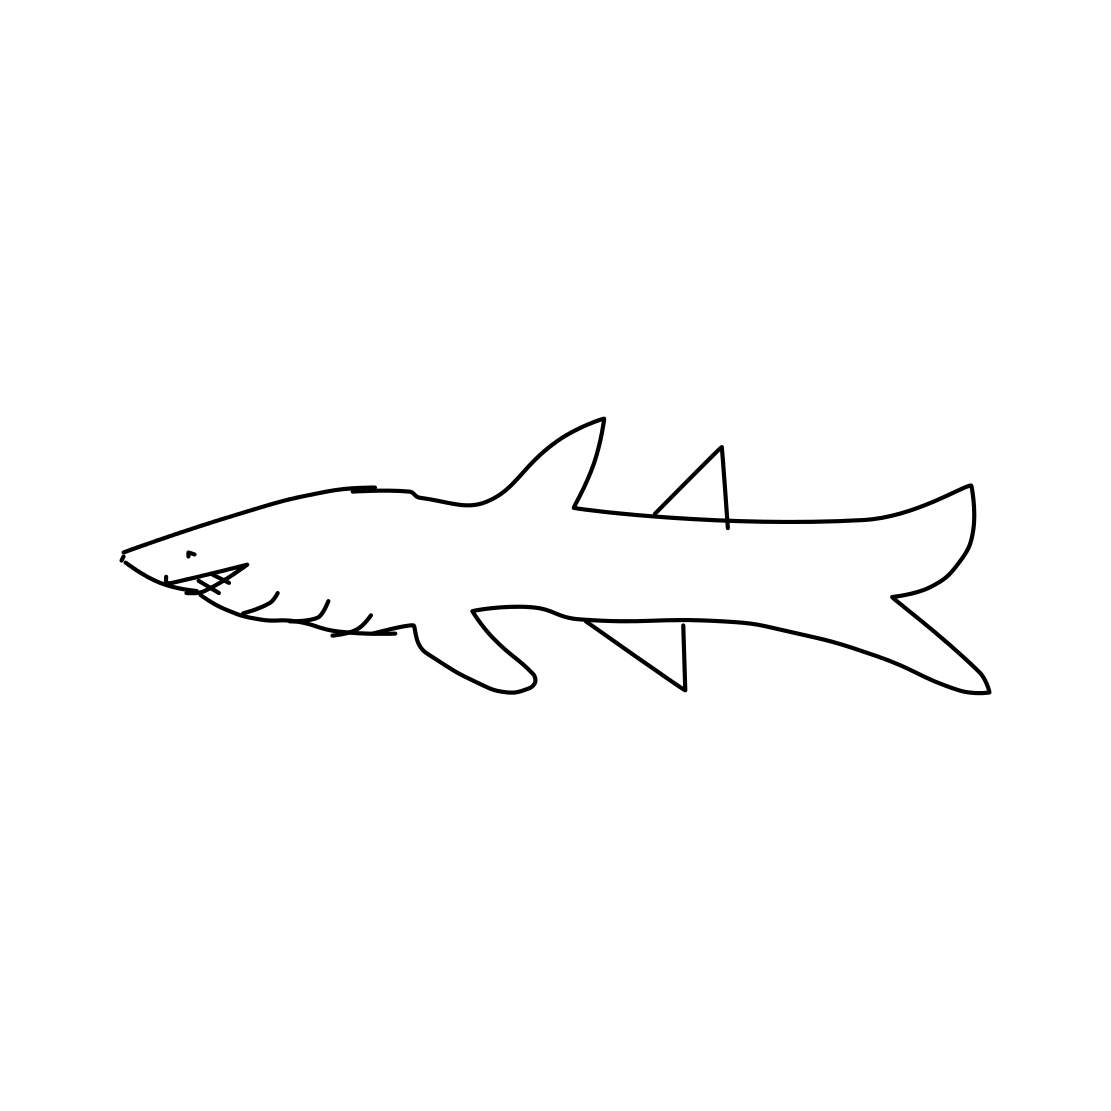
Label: shark